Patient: sex F, age 54
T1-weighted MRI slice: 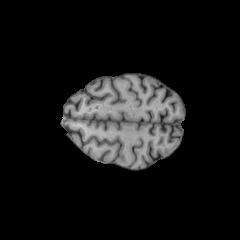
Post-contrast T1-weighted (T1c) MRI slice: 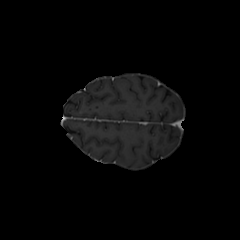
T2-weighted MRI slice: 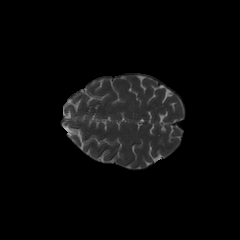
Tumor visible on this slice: no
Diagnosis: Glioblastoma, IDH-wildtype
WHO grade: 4